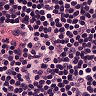
Metastatic tissue present: no